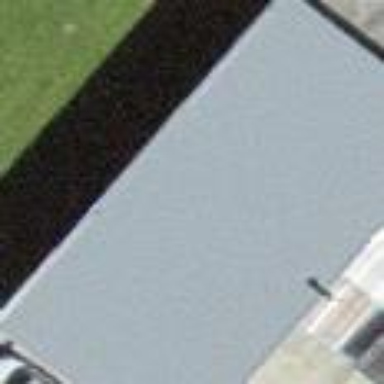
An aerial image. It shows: Shed.